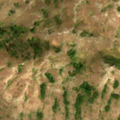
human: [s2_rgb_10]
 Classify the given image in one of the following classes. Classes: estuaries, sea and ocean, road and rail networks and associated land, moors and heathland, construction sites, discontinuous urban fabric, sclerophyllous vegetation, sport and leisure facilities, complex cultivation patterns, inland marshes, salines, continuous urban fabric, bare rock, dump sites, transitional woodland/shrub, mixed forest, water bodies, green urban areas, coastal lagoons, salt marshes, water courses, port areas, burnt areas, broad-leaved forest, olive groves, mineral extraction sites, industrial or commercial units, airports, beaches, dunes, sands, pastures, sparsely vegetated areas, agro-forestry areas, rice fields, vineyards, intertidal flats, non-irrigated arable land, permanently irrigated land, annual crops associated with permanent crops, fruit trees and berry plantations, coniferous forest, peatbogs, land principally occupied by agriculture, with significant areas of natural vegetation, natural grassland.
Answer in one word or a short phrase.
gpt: broad-leaved forest, natural grassland, transitional woodland/shrub